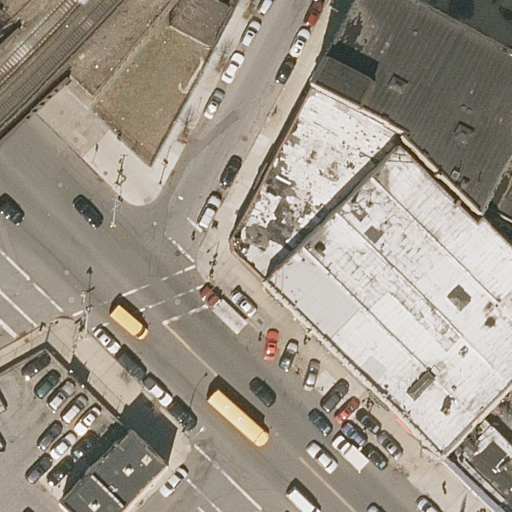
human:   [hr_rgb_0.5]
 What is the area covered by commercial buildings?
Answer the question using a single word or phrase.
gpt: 0m2

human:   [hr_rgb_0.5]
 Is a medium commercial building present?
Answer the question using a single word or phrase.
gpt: no

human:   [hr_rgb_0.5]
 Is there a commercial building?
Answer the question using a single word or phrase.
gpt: no

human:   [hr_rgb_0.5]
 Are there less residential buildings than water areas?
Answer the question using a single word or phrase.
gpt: no

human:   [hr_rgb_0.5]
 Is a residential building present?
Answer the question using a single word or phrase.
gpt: yes

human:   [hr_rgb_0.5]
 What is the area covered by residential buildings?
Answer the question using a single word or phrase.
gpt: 3788m2

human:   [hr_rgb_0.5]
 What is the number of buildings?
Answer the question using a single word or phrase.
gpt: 6

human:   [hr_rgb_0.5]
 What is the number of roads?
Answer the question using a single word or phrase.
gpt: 8

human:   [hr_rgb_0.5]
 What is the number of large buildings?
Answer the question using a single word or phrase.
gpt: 3

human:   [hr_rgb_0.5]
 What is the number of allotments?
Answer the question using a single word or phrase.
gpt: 0

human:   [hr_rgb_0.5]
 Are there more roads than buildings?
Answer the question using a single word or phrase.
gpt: yes

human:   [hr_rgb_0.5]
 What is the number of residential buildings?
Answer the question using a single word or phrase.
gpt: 6

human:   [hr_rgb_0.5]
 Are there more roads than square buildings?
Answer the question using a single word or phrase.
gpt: yes

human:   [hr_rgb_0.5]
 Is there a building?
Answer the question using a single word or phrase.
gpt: yes

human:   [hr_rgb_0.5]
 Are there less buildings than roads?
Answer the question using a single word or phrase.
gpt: yes

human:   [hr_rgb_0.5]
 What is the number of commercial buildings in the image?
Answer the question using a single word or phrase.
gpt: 0

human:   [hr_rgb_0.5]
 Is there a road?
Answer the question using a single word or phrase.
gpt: yes

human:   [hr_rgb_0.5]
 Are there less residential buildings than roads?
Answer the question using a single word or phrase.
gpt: yes

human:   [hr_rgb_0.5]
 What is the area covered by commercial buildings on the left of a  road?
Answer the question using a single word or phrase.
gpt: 0m2

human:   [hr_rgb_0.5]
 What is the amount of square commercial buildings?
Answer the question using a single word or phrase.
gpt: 0

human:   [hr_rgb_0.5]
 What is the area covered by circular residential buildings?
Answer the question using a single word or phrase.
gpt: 0m2

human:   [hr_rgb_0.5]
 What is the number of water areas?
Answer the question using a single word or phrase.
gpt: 0

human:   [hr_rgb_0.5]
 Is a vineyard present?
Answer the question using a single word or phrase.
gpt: no

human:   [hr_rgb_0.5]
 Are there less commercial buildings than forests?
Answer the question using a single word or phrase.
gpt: no

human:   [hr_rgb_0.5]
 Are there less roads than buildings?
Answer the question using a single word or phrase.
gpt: no

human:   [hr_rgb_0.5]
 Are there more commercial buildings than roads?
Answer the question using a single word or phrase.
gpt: no

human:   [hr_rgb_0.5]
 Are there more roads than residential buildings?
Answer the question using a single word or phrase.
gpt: yes

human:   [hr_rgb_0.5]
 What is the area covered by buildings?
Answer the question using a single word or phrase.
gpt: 3788m2

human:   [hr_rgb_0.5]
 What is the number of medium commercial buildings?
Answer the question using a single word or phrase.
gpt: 0

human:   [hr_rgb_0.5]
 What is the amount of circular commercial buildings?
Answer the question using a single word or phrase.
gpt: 0

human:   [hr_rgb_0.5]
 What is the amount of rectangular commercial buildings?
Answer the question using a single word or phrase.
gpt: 0

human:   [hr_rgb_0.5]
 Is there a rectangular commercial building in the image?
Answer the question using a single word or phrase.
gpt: no

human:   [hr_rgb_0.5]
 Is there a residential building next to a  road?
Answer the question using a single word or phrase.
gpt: yes

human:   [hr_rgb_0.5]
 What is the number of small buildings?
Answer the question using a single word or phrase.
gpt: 1

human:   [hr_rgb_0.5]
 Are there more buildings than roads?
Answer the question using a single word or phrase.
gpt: no

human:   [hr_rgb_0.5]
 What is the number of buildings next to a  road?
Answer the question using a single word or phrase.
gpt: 6

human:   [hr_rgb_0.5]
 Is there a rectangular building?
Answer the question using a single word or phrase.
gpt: yes

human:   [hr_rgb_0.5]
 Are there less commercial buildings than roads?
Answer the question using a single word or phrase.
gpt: yes

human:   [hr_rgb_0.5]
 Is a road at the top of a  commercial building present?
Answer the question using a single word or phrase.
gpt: no

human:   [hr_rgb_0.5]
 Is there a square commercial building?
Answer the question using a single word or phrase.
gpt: no

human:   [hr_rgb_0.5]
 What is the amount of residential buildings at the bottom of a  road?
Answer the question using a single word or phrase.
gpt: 4

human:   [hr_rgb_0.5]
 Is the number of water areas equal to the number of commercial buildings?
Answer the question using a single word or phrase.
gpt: yes

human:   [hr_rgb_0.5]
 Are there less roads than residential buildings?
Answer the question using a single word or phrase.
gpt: no

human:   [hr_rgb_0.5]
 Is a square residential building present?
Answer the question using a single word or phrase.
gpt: no

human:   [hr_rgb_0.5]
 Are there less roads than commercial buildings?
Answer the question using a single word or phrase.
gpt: no

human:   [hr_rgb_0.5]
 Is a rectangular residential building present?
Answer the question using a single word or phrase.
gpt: yes

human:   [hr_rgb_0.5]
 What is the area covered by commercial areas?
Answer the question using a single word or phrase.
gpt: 0m2

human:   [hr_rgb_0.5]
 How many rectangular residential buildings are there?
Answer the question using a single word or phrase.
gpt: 4

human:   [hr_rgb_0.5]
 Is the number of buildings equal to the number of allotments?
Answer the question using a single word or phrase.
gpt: no

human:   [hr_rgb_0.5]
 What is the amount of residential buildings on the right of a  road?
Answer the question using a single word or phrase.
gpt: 6

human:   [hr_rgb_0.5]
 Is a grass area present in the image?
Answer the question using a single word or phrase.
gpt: no

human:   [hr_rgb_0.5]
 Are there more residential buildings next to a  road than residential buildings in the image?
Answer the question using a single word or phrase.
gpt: no

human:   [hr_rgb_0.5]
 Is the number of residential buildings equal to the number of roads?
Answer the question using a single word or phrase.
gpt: no

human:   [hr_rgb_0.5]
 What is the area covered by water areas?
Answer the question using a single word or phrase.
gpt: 0m2

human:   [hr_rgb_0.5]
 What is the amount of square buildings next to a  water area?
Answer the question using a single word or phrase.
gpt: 0

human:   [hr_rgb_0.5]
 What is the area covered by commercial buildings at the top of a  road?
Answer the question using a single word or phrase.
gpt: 0m2

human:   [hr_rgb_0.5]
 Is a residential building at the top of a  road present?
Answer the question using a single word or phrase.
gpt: yes

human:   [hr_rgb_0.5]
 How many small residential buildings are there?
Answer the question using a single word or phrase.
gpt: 1

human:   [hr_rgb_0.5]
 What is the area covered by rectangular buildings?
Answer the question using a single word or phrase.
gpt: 983m2

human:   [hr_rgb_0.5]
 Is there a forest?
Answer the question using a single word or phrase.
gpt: no

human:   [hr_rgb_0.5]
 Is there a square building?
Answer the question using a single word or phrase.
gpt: no

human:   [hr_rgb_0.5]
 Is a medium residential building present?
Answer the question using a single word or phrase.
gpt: yes

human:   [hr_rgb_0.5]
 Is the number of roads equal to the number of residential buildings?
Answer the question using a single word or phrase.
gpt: no

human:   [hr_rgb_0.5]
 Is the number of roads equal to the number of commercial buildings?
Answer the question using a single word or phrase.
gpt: no